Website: lowes
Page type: account-selection
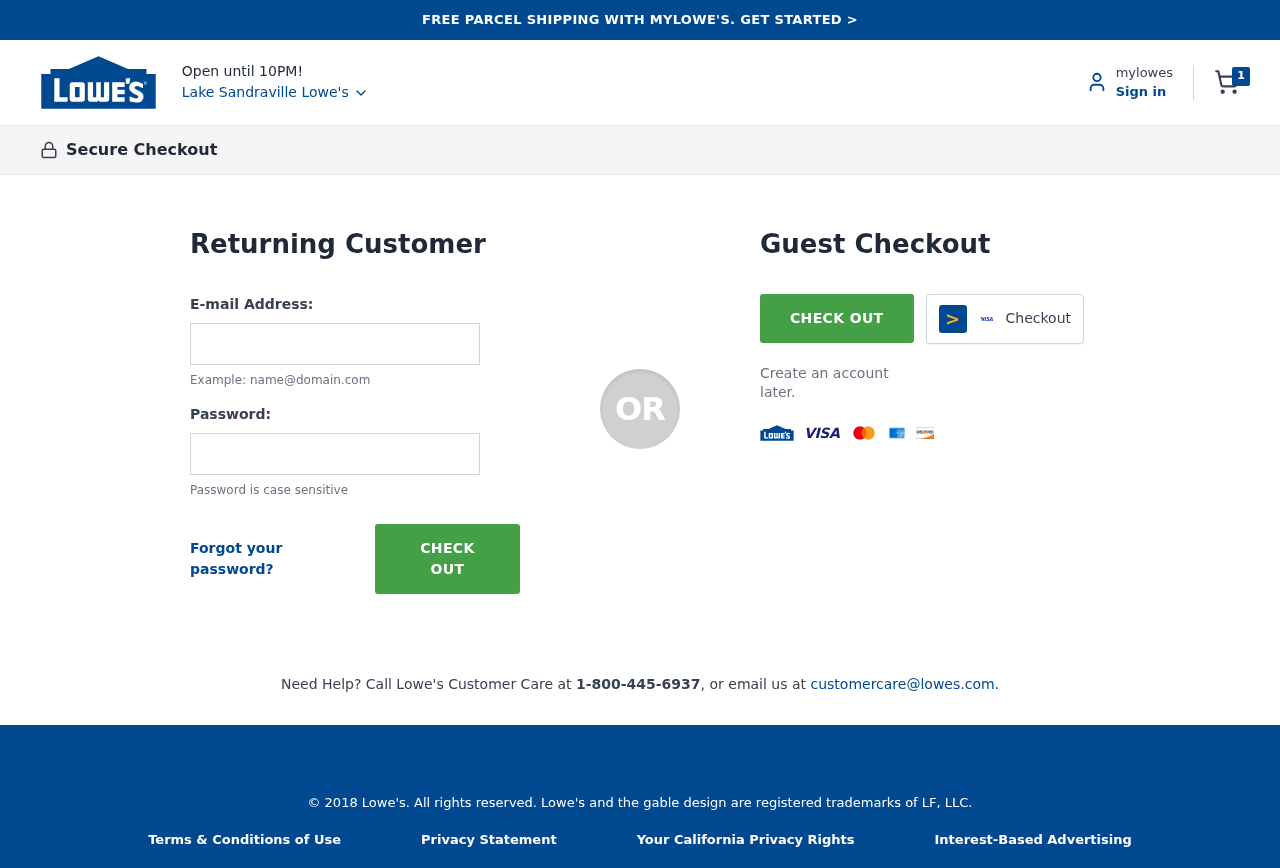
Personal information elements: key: PII_CITY
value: Lake Sandraville Lowe's
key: PII_LOGIN_USERNAME
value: kyle_delacruz
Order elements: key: ORDER_NUM_ITEMS
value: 1